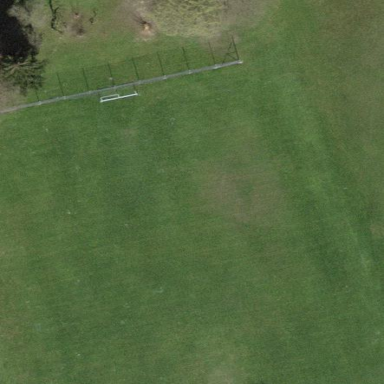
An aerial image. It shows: Soccer pitch for leisure land activities.